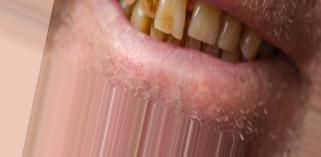
Condition: Tooth Discoloration